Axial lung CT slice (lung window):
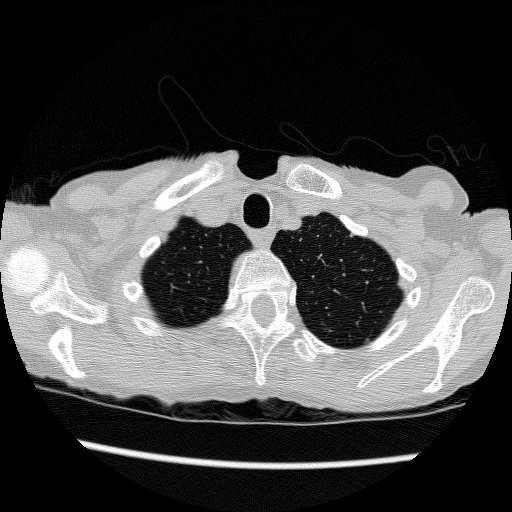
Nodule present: no